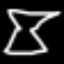
Label: hourglass